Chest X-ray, AP view. Patient: 59 years old, sex M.
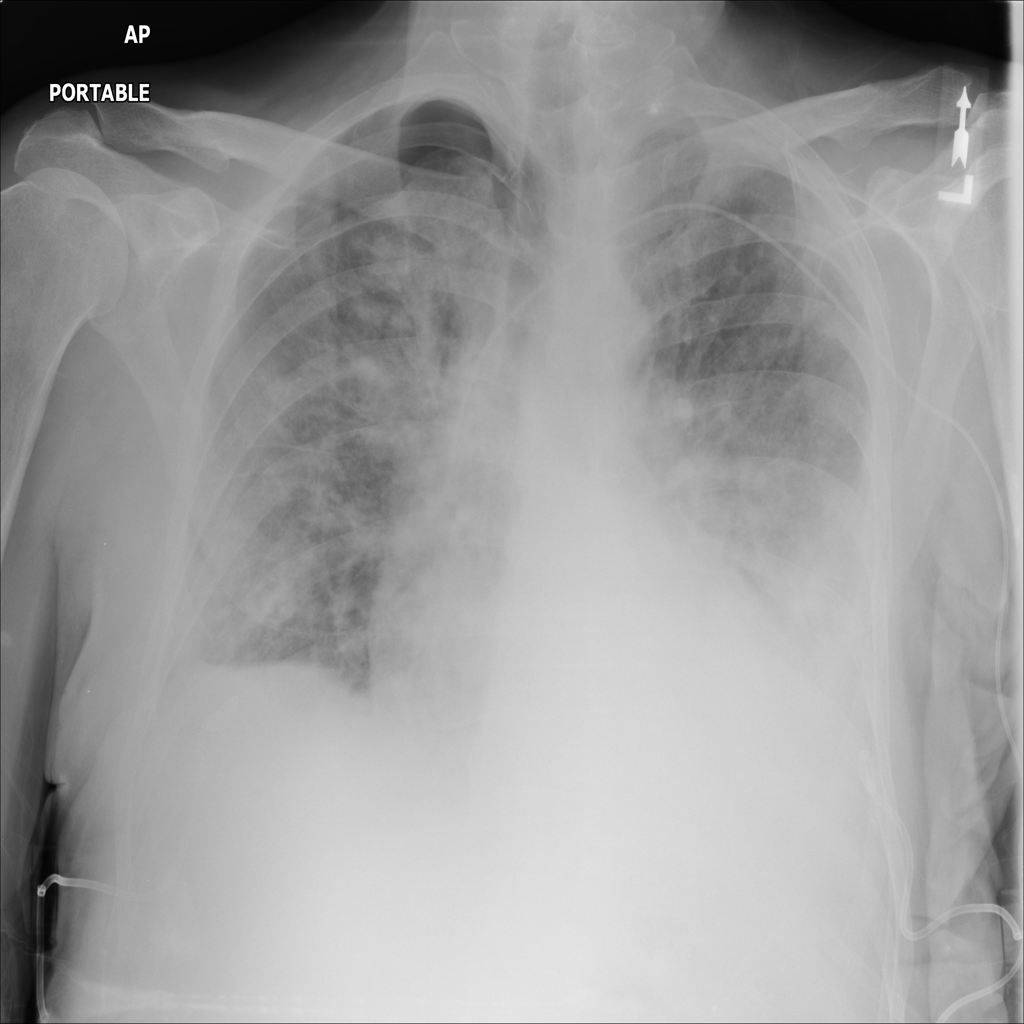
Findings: Infiltration, Pneumothorax